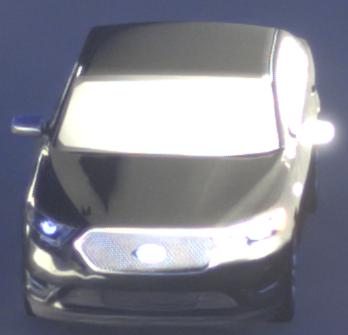
Make: Ford
Model: Taurus
Detailed model: SHO
Model produced from: 2012
Model produced until: 2019
Doors: 4
Color: black
Road condition: dry road
Daytime: sunrise or sunset
Contrast: high contrast